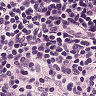
Metastatic tissue present: no